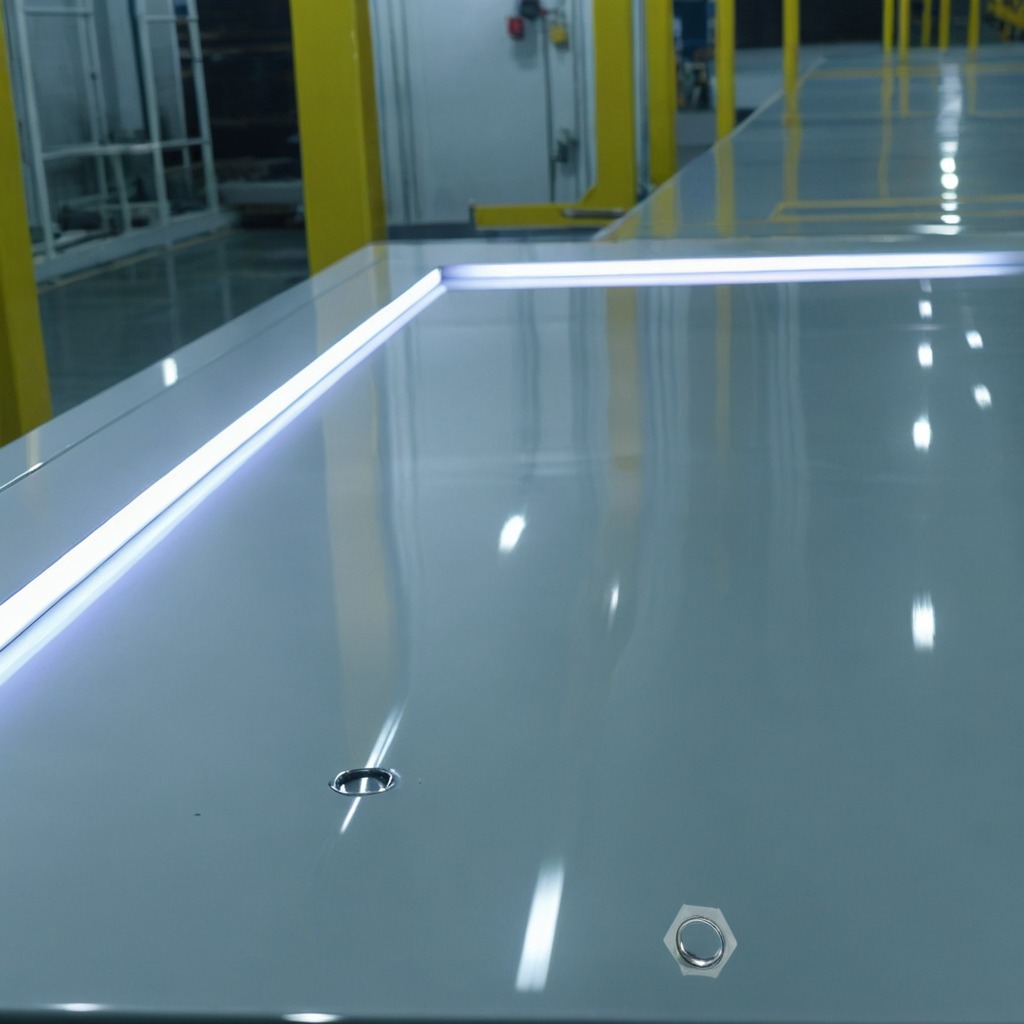
A metal nut is lying on a high-gloss table in a ship maintenance bay industrial lighting.